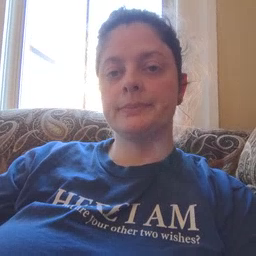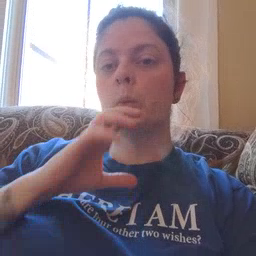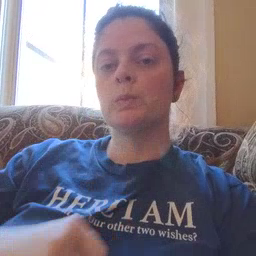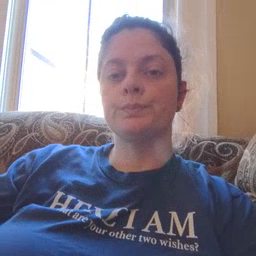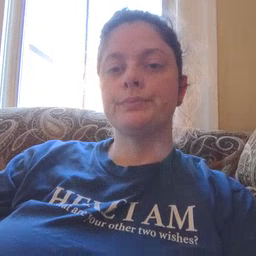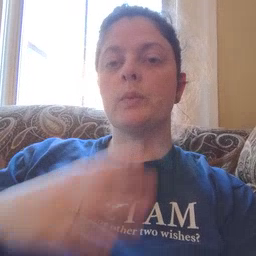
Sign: old